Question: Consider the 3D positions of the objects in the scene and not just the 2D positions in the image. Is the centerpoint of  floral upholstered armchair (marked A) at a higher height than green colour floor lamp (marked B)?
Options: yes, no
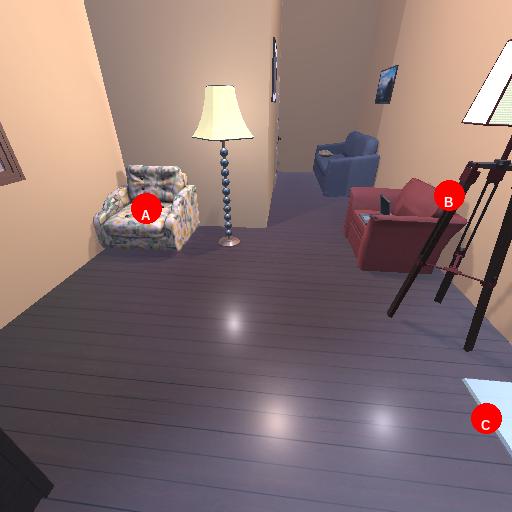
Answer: yes